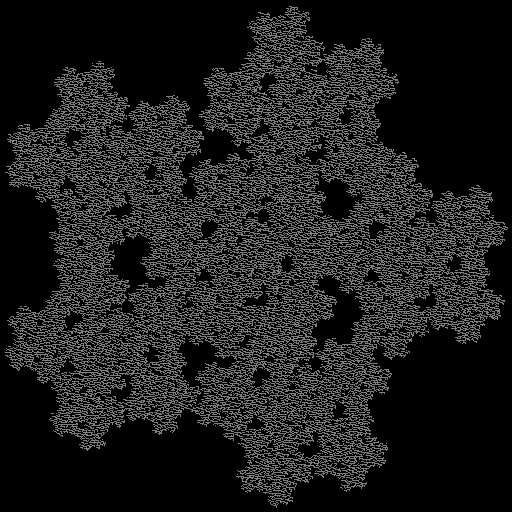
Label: mcWorter_pedigree